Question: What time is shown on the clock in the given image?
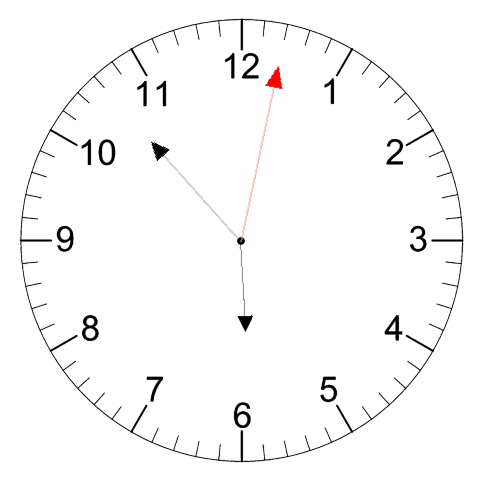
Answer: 05:53:02